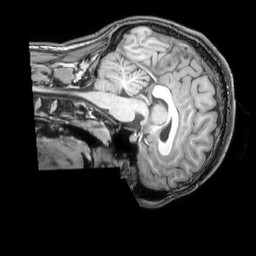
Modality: T1w
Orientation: sagittal
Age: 19
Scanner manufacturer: philips
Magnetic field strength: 3 T
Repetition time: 0.007 s
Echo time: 0.003501 s